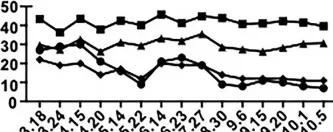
The dynamic changes of serological markers. (E) The trend of other markers. The level of IgE kept increasing and tripled compared with the first measurement. After four therapies, the level of IgE gradually went down. ALT, AST, albumin, and globulin kept within normal range.
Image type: electrography (ekg)